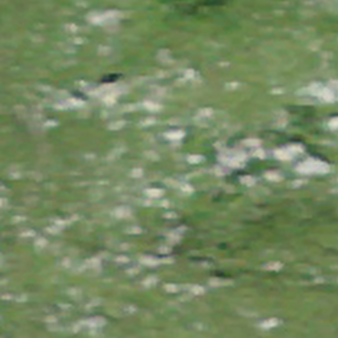
Label: other